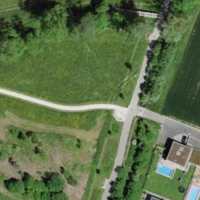
EUNIS habitat code: 52
Species observed at this site:
Filipendula ulmaria